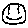
Label: smiley face